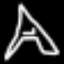
Label: The Eiffel Tower